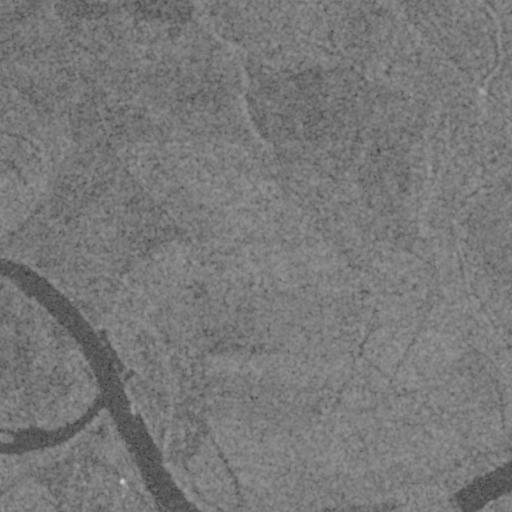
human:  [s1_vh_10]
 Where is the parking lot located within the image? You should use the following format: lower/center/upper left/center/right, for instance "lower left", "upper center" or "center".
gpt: The parking lot is located in the lower left of the image.
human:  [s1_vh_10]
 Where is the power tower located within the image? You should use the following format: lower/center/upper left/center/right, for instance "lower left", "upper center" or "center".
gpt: The power tower is located in the upper of the image.
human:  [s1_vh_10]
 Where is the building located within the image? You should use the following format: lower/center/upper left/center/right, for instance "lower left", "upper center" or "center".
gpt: The building is located in the lower left of the image.
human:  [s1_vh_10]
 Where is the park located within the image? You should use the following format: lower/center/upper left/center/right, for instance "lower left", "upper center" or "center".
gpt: There is no park in the image.

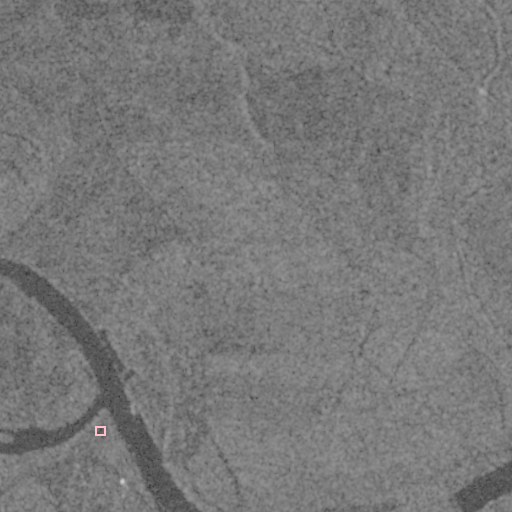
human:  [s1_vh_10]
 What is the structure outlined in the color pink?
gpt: The structure outlined in pink is a parking lot.
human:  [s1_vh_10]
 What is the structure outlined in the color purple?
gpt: There is no purple outline.